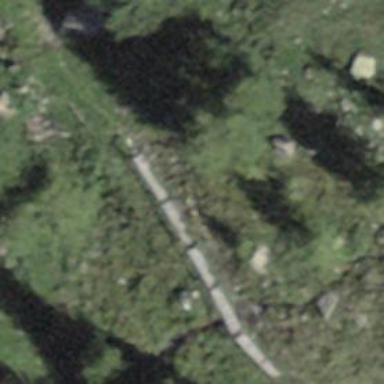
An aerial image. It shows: Boardwalk bridge over path.